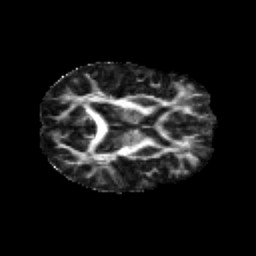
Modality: FA
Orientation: axial
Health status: healthy
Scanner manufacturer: siemens
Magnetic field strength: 3 T
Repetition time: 12 s
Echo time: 0.092 s